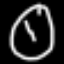
Label: clock